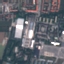
Land use / land cover class: Industrial